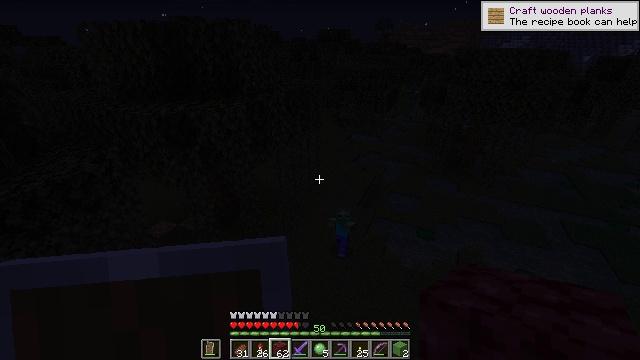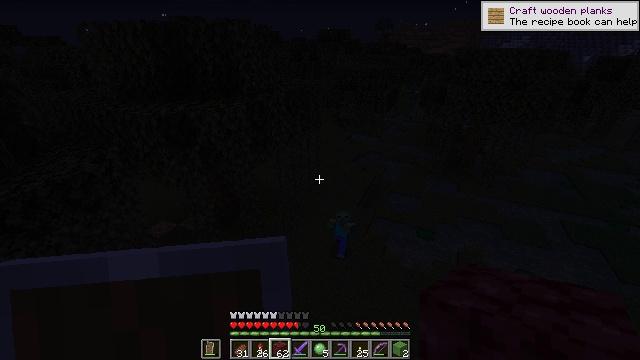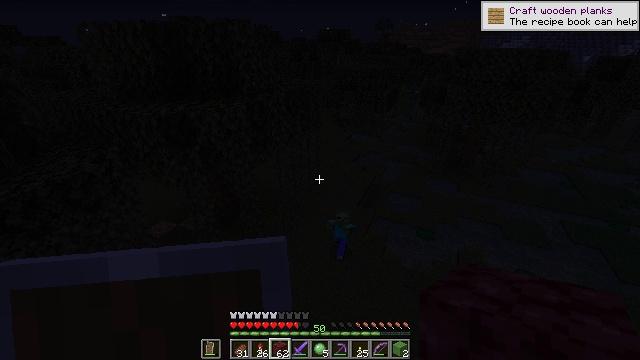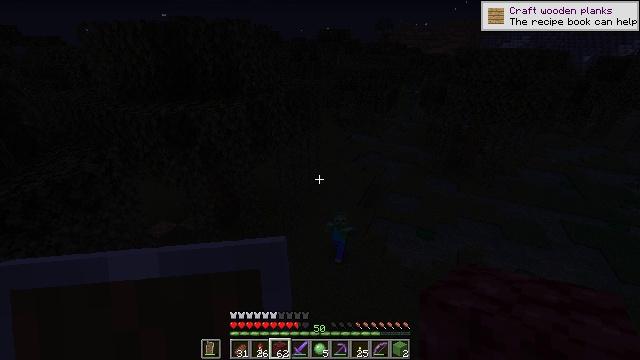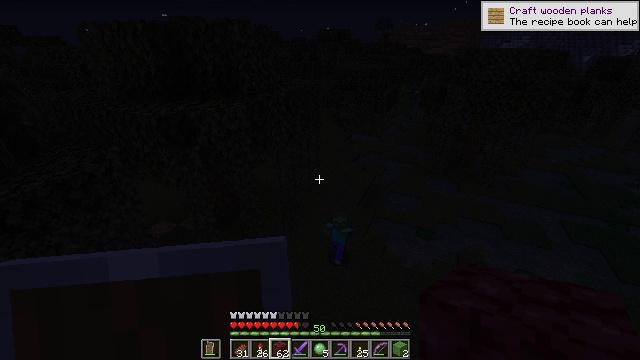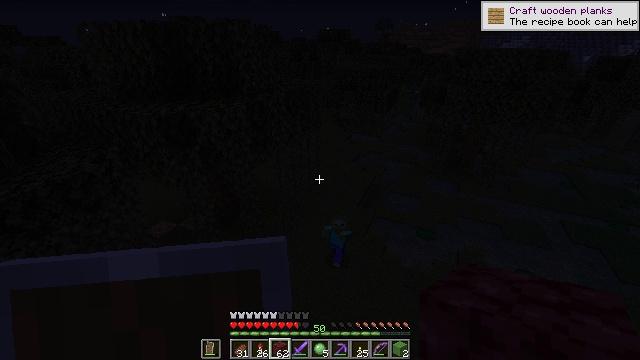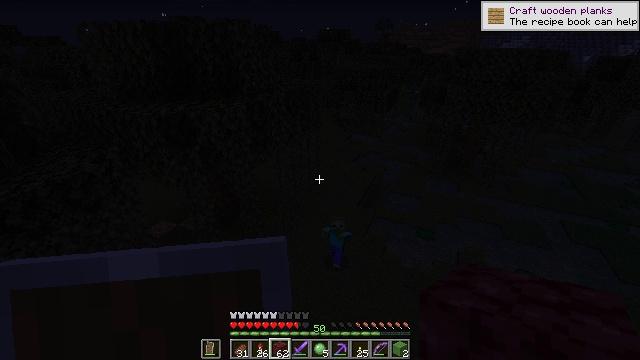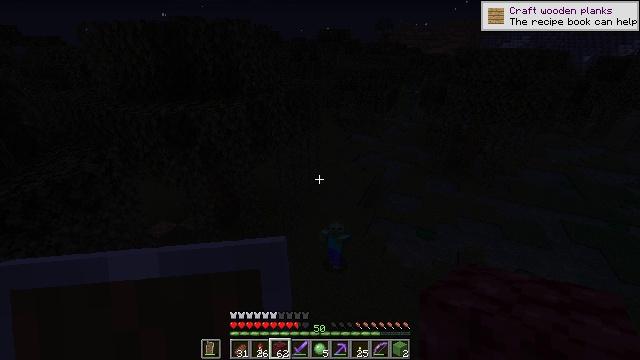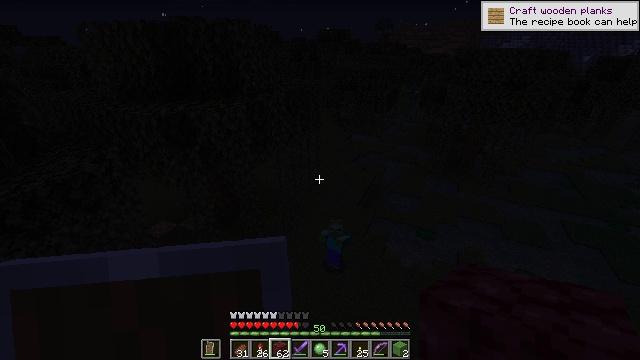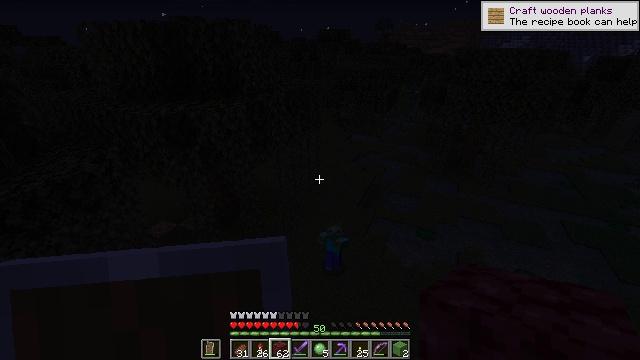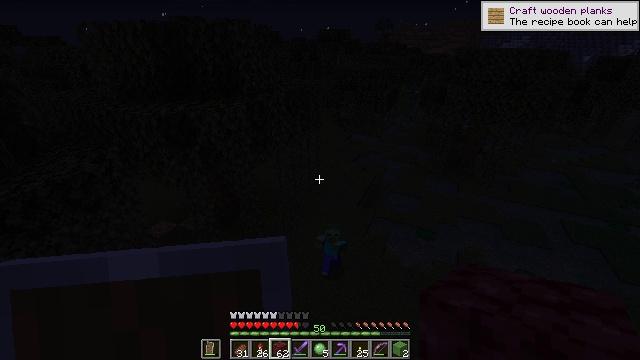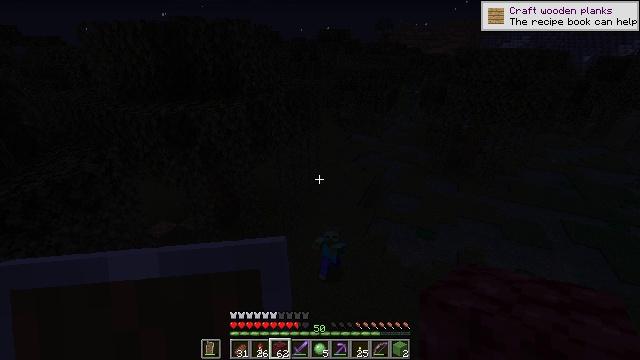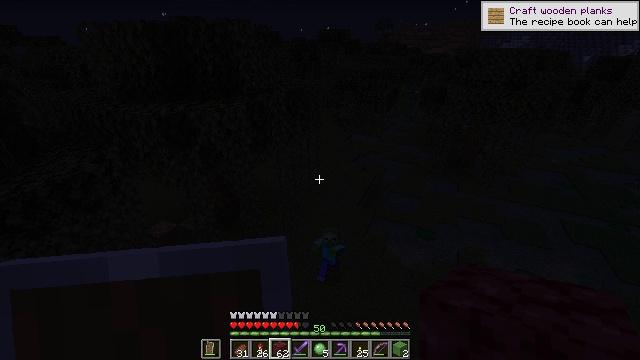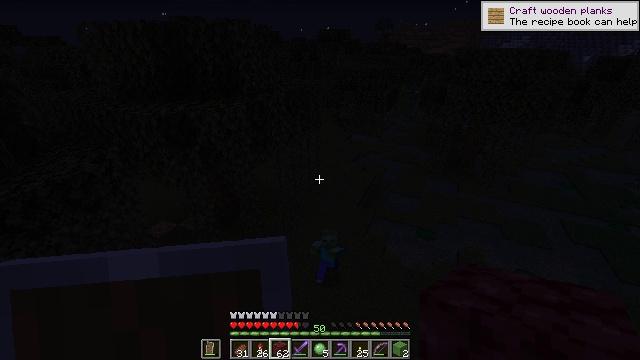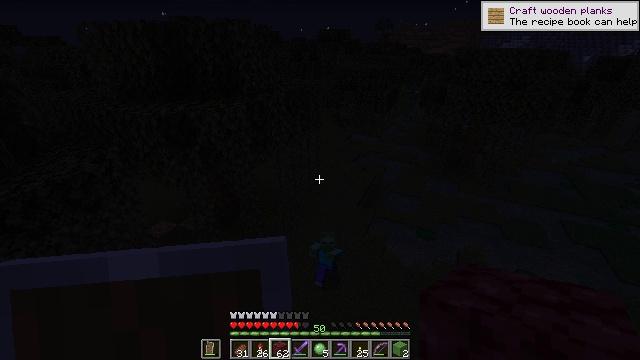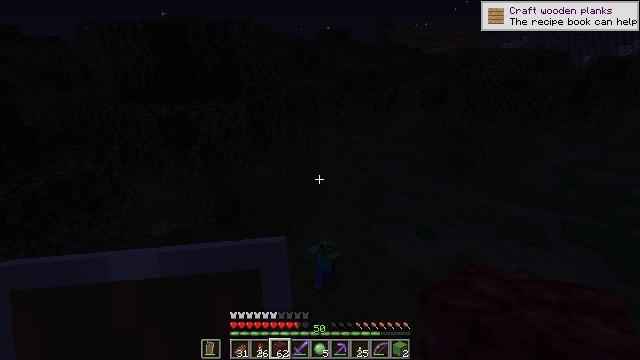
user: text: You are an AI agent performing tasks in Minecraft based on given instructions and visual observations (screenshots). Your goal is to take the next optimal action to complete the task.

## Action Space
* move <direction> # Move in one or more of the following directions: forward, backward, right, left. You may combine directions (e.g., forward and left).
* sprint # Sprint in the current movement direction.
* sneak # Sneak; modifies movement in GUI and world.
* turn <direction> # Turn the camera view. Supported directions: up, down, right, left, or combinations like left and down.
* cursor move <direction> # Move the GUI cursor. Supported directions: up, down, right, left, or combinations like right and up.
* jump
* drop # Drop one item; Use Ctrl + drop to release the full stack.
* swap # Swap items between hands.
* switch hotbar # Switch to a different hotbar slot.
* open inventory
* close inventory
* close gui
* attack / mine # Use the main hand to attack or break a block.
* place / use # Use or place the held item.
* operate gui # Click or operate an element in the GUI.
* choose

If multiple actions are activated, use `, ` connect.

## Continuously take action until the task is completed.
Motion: motion action
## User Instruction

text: Hunt a slime.
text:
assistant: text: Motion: no_op
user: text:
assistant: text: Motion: no_op
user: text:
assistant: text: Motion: no_op
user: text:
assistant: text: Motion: no_op
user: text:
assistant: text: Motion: no_op
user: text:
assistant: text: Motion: no_op
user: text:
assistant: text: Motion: no_op
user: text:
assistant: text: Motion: no_op
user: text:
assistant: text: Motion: no_op
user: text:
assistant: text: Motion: no_op
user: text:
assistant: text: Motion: no_op
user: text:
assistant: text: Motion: no_op
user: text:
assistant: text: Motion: no_op
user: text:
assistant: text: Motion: no_op
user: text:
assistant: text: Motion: no_op
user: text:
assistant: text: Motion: no_op
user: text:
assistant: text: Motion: no_op
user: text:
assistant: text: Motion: no_op
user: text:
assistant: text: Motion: no_op
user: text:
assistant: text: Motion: no_op
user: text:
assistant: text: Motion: no_op
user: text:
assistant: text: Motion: no_op
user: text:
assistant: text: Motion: no_op
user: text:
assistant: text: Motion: no_op
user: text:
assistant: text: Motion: no_op
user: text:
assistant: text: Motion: no_op
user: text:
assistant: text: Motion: no_op
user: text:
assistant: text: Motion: no_op
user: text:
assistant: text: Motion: no_op
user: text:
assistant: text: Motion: no_op